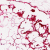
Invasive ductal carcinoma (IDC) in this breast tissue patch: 0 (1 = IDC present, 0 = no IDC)